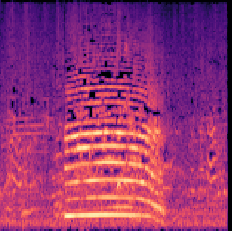
Sound class: Cow